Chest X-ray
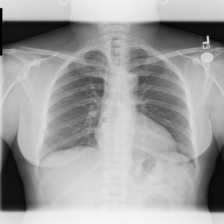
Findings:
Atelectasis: negative
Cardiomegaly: negative
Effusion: negative
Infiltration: negative
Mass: negative
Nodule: negative
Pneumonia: negative
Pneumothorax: negative
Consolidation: negative
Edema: negative
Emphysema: negative
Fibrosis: negative
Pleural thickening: negative
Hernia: negative